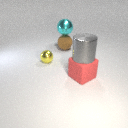
large cyan metal sphere to the left of large gray metal cylinder